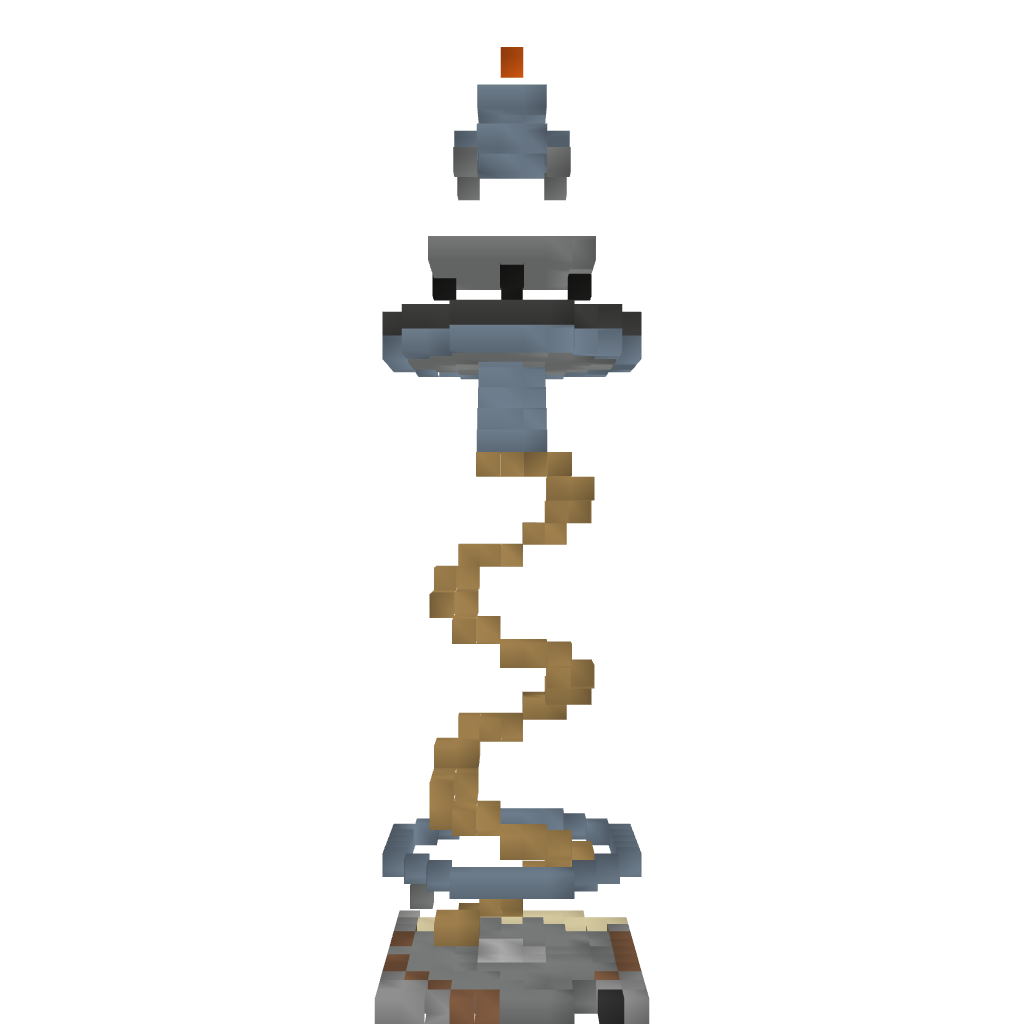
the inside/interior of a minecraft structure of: Lighthouse